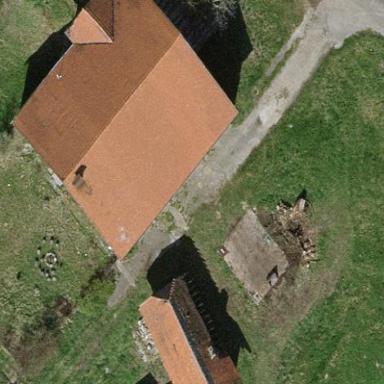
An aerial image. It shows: Farmyard area.